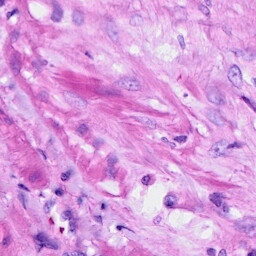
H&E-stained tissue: Ovarian